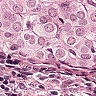
Metastatic tissue present: yes